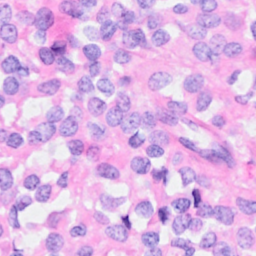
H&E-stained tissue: Breast